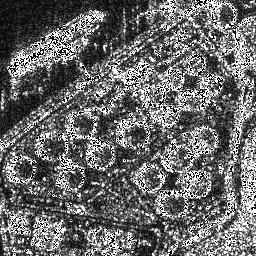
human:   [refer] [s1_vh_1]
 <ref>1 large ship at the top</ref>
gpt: <box>[[21, 2, 41, 16, 0]]</box>